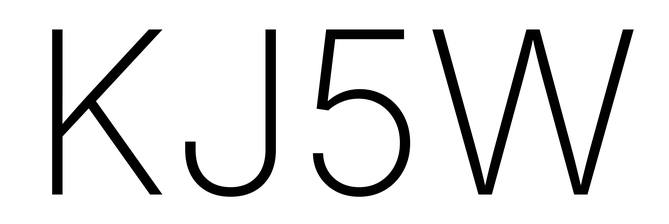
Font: Inter_ExtraLight